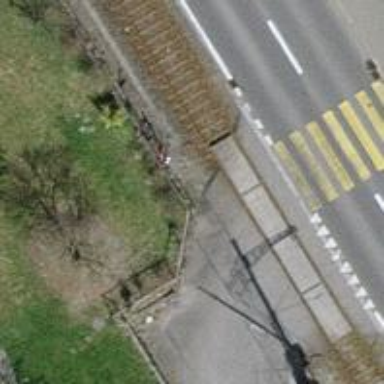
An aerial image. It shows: Railway level crossing.